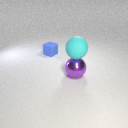
large cyan rubber sphere above large purple metal sphere